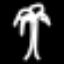
Label: palm tree